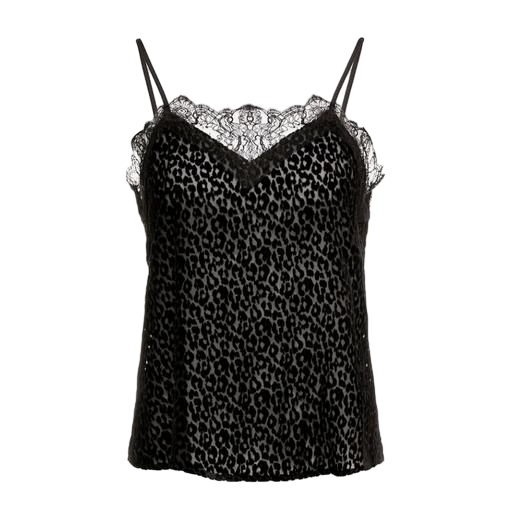
black animal-print sleep top, black dentelle lace-detail camisole, black lace cami, white background